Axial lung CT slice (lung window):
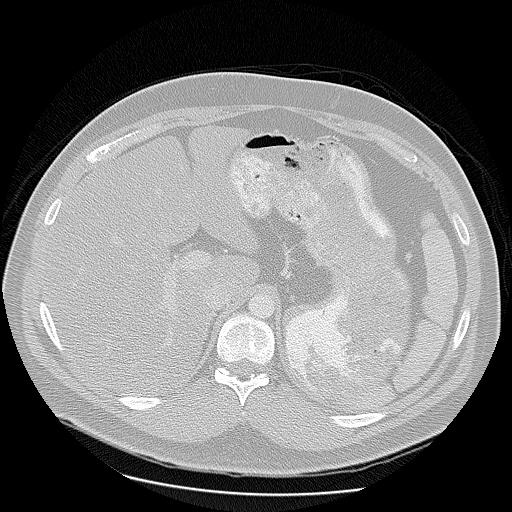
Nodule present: no